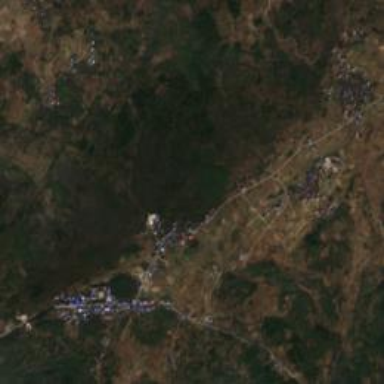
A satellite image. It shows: Township classified as town.